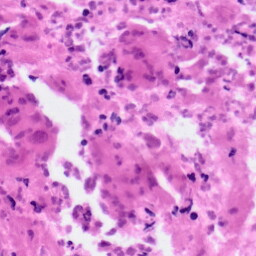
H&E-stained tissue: Pancreatic